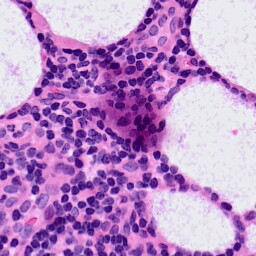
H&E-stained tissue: LymphNode